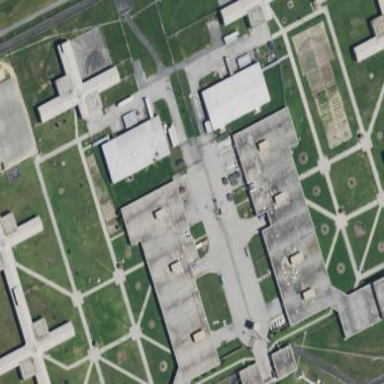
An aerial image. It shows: Prison.